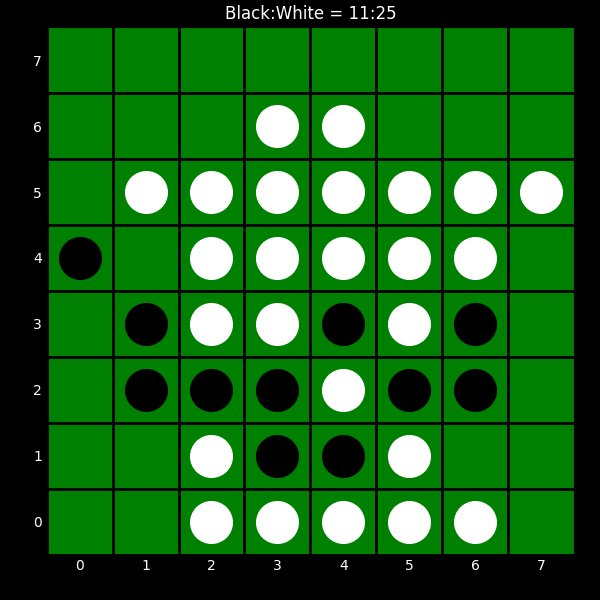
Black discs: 11
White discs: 25